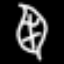
Label: leaf